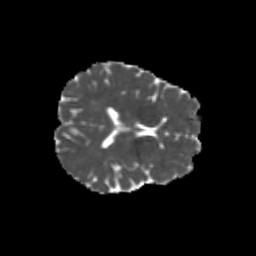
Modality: MD
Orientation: axial
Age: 23
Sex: female
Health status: healthy
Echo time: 0.074 s